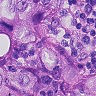
Metastatic tissue present: yes